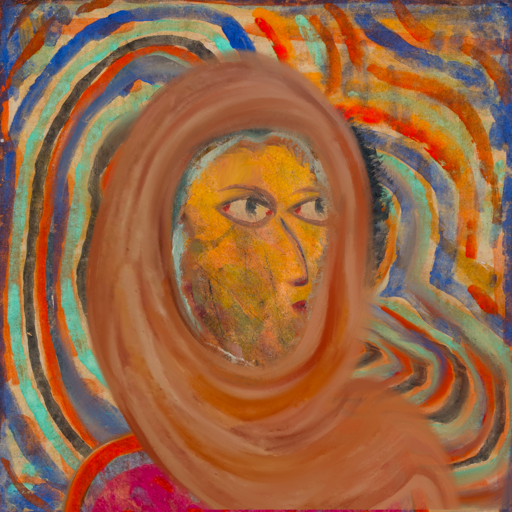
Background: Sisters, Head And Neck Side: Gypsy_Mother, Face Side: GypsyMother, Bust: Sisters, Hair Side: Boggyland, Head Accessory: Pious_Lady_Scarf, Second Necklace: Blank, Necklace: Blank, Baby: Blank